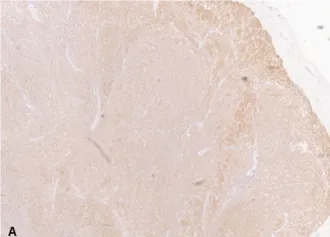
Chemodectoma in a domestic cat, heart. Immunohistochemical analysis (IHC). Neoplastic cells stained strongly for synaptophysin.
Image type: pathology (immunostaining)